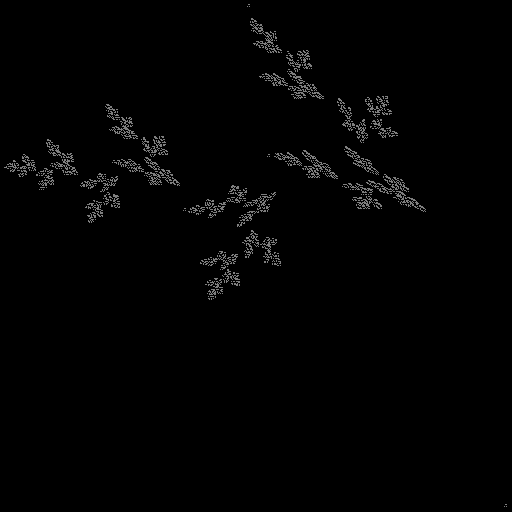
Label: bud